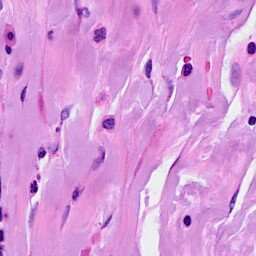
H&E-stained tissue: Breast